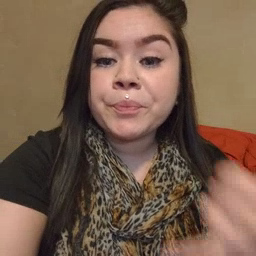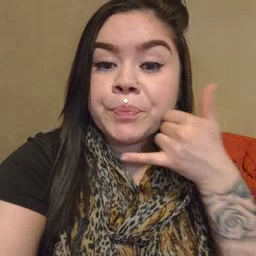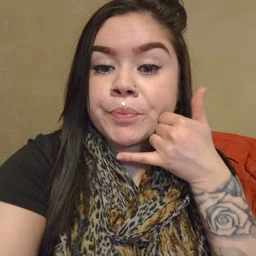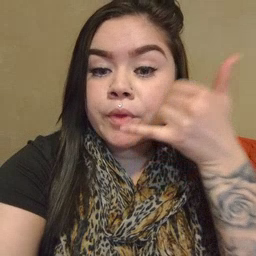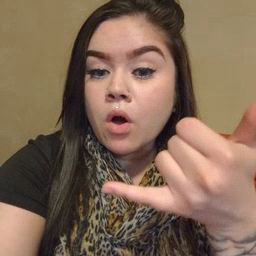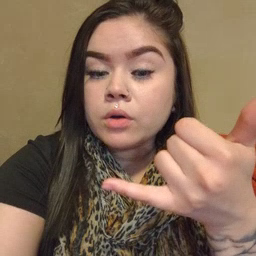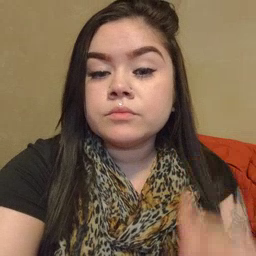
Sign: callonphone